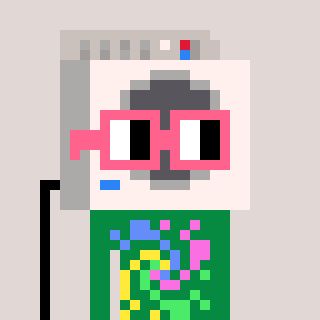
a pixel art character with square pink glasses, a washing machine-shaped head and a green-colored body on a warm background